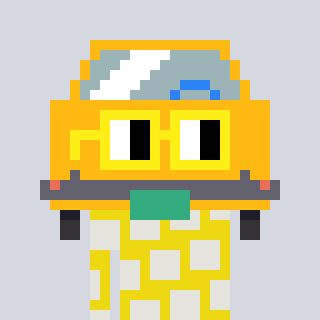
a pixel art character with square yellow glasses, a taxi-shaped head and a yellow-colored body on a cool background